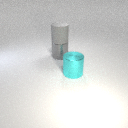
large gray rubber cylinder above large gray metal cylinder